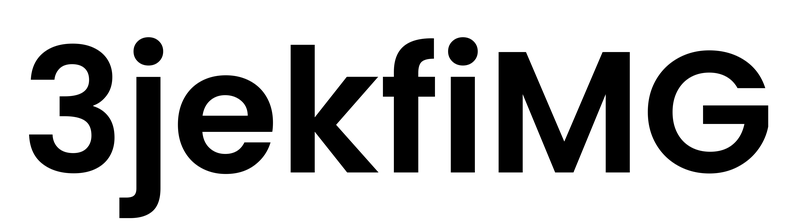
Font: Poppins-SemiBold